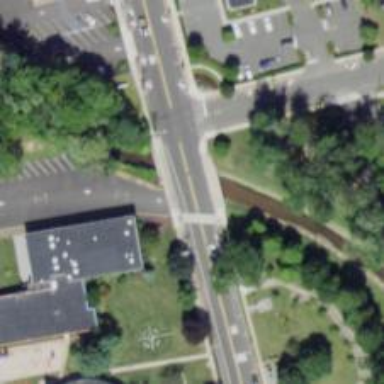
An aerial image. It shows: Tertiary road with bridge and separate sidewalks.